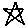
Label: star